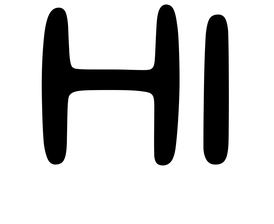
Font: Gluten_Light